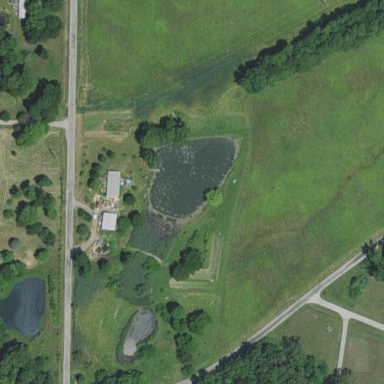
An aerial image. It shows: Pond surrounded by natural water.